Question: I am trying to show some content in my Table view cell. I have an image on the left and I have to show some text (Description ) on the right. Everything is dynamic. So the length of the description if sometimes small and sometimes very very large.
Now, I have a Image view on the left and description on the right .Please find the below image for reference
.
I want to show the description occupy the entire tableview cell width if the description slides down even after the image view. How can i achieve this ?
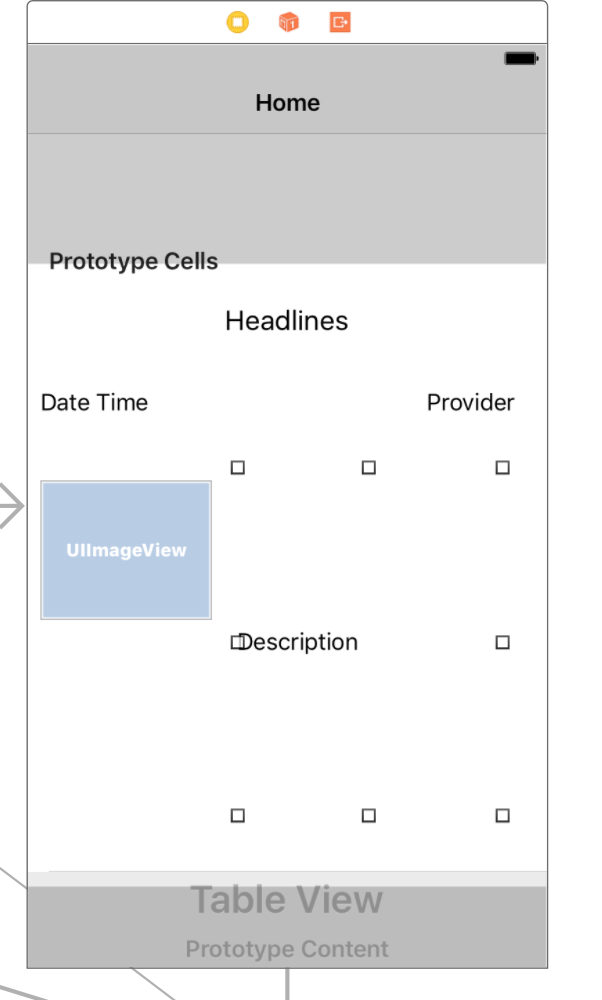
Answer: I would suggest you use Auto-layout for this. You'll need to set the height and width constraints for your imageView. Don't specify width for your textview/label, instead specify the leading and trailing constraints for the it. Create an outlet for the width constraint of the imageview. If you don't have an image to display in the imageview add a condition check to set it to 0, otherwise set it to the constant value. If the imageview's width becomes zero, the textview will expand and it will decrease if the you set a constant value for the width constraint. Also, in your tableview delegate return 'UITableViewAutomaticDimension' in both 'heightForRow' and 'estimatedHeightForRow'.